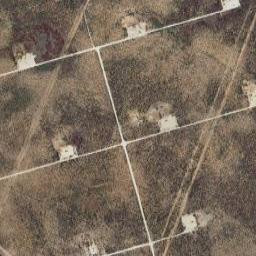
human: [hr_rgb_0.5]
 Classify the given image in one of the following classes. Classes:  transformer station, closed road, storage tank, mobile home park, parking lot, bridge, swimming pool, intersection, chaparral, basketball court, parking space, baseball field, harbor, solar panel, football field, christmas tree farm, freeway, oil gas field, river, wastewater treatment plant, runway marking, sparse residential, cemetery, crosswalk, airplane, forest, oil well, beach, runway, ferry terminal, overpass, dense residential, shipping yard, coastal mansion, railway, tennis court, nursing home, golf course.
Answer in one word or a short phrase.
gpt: oil gas field